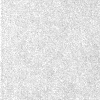
Atmospheric dust classification: dusty